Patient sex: M
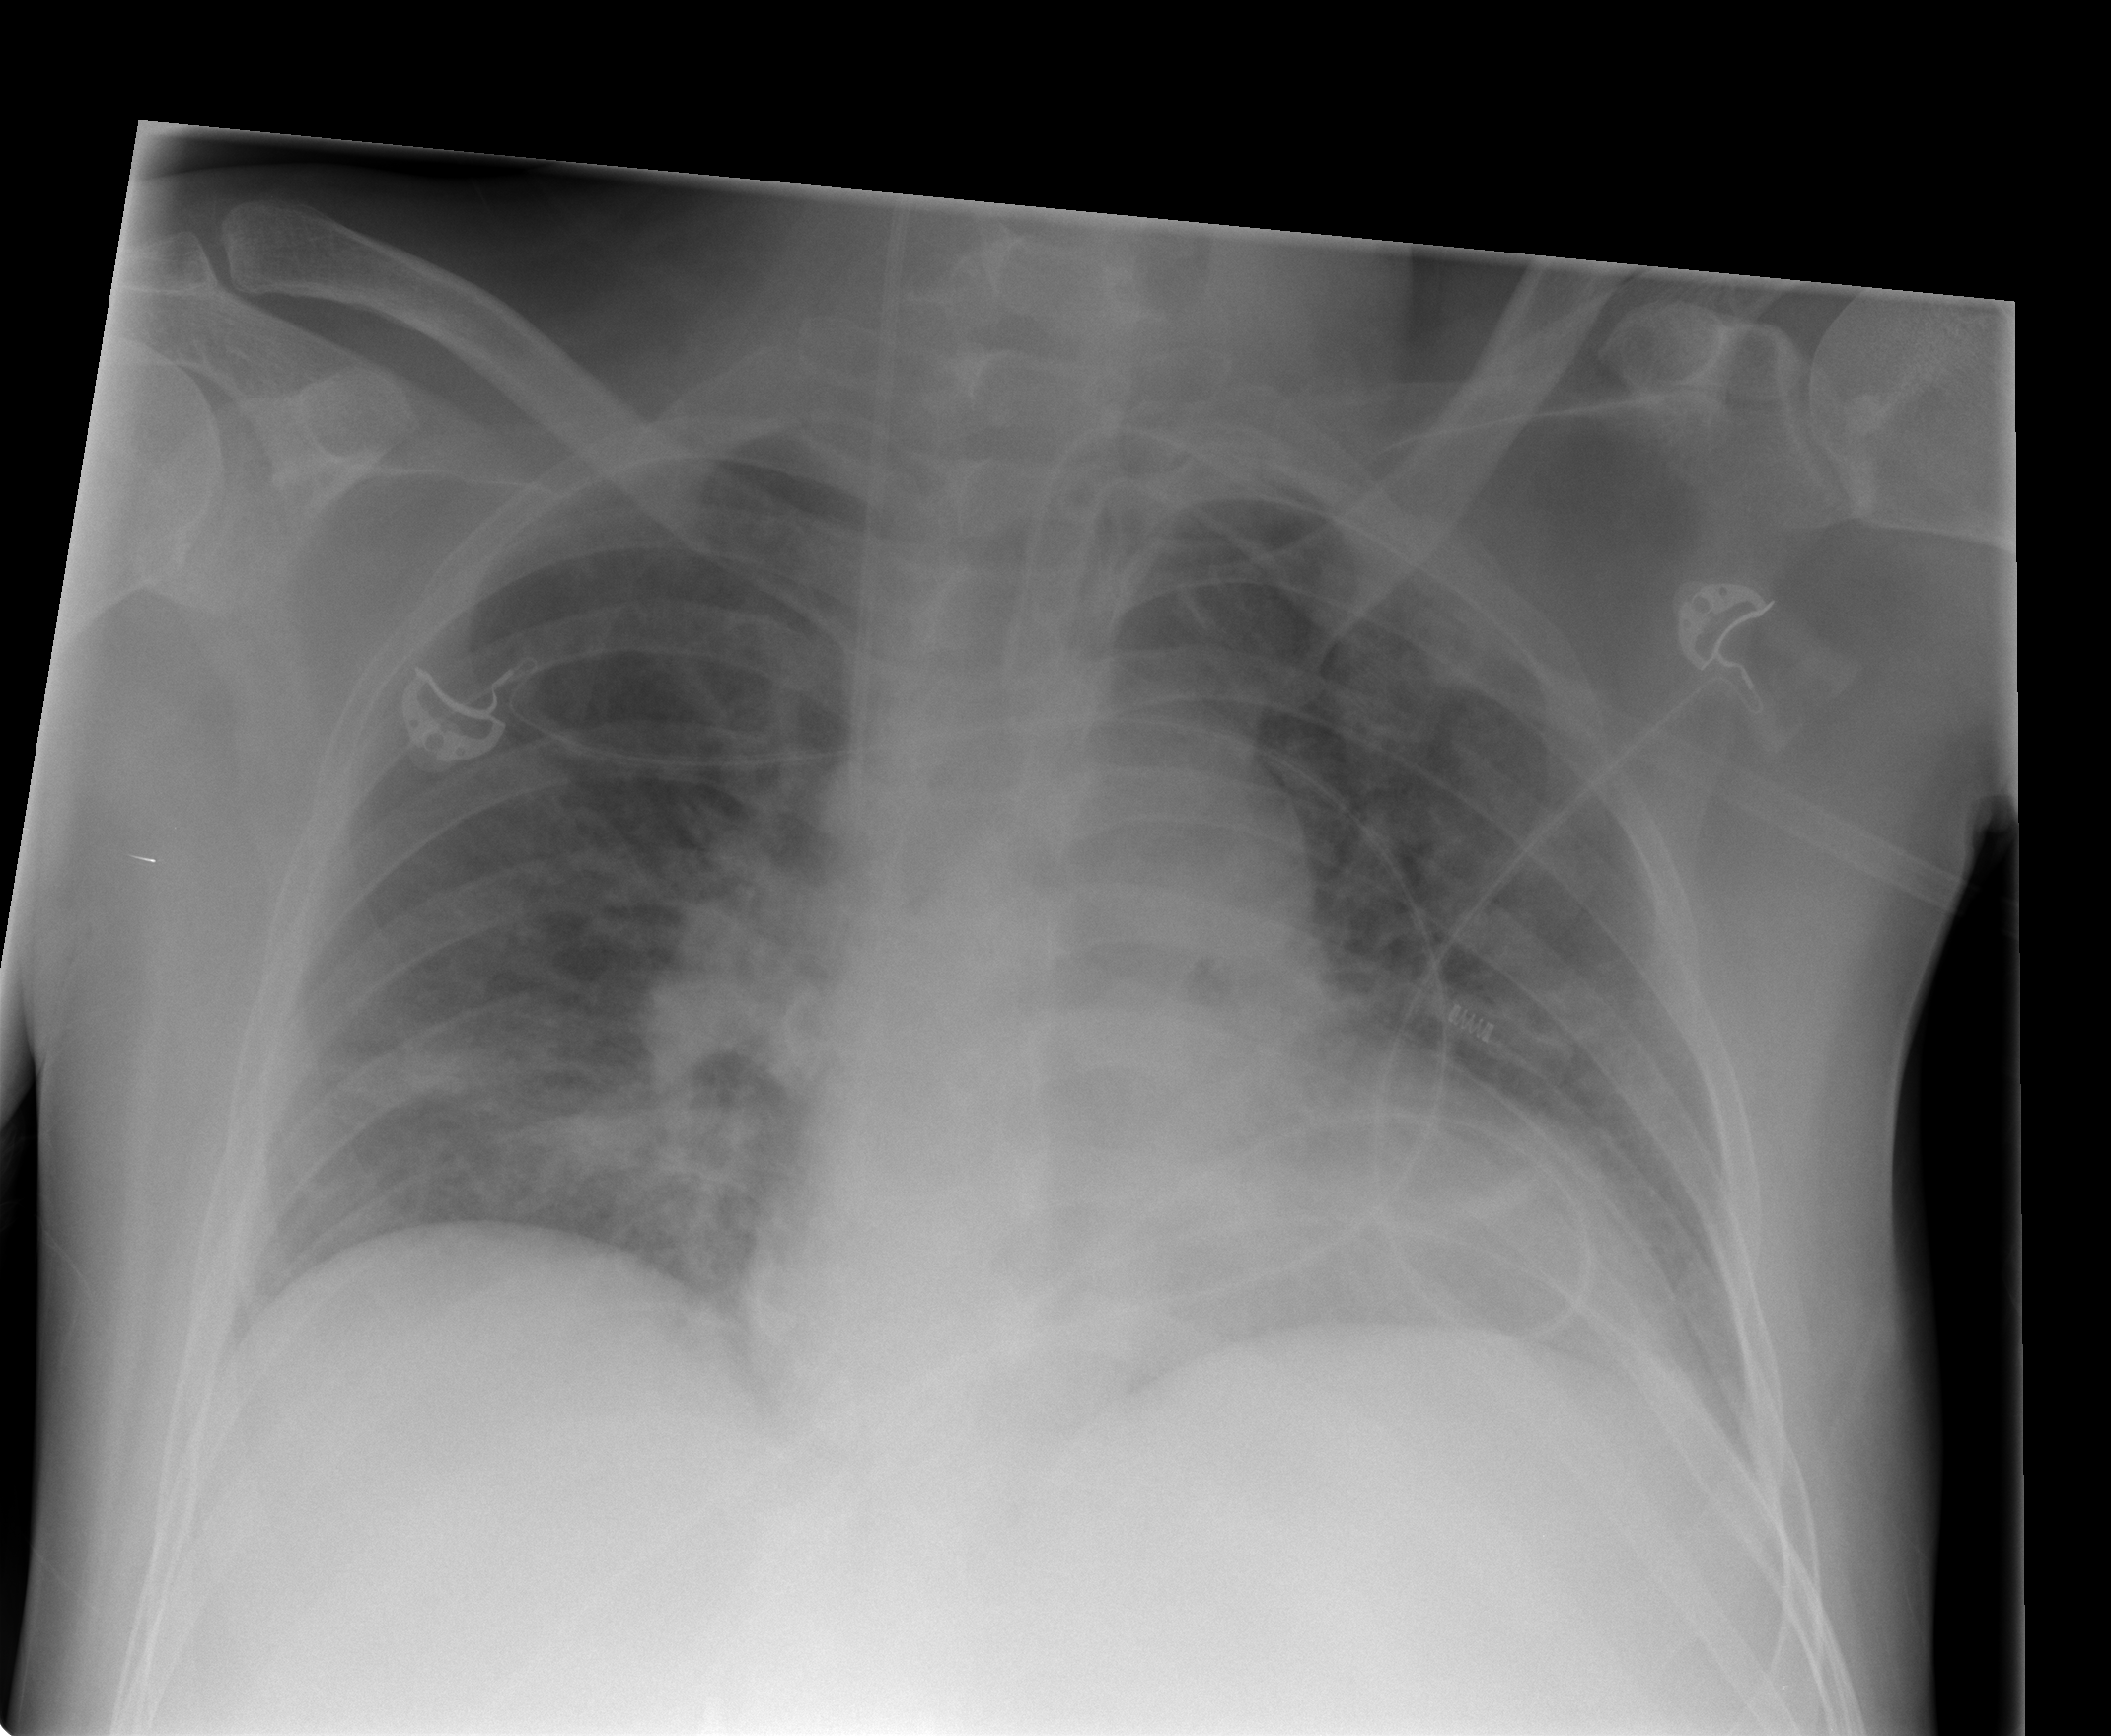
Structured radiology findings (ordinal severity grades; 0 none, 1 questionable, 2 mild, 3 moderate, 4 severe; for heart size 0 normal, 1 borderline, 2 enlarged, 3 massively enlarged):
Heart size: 1
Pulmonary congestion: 1
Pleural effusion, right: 0
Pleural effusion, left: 0
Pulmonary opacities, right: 2
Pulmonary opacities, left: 0
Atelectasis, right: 2
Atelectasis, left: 2